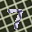
Label: 7